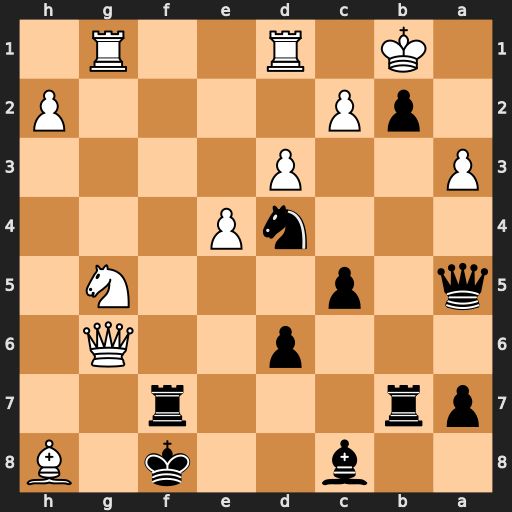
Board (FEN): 2b2k1B/pr3r2/3p2Q1/q1p3N1/3nP3/P2P4/1pP4P/1K1R2R1
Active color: b
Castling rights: -
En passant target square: -
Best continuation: Qxa3 Nh7+ Ke7 Bf6+ Rxf6 Qxf6+ Kd7 Qf7+ Kc6